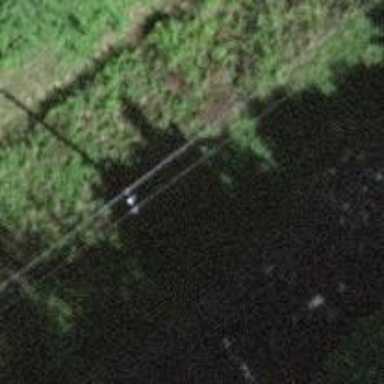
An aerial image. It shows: Power pole.